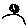
Label: moon